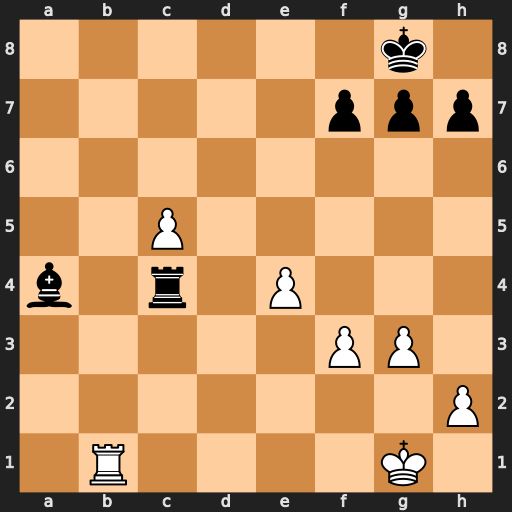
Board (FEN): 6k1/5ppp/8/2P5/b1r1P3/5PP1/7P/1R4K1
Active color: w
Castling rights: -
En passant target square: -
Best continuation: Rb8+ Be8 Rxe8#